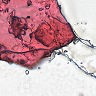
Metastatic tissue present: no